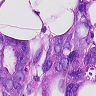
Metastatic tissue present: yes